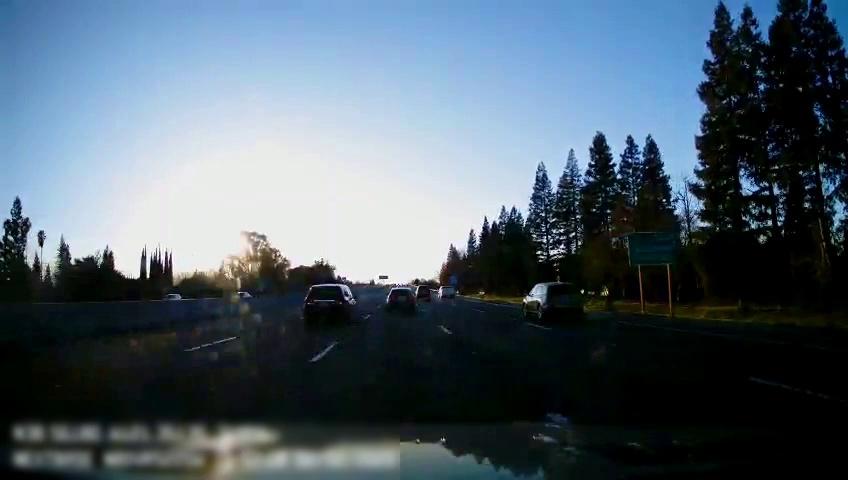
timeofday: Day
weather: Sunny
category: Drivable Space
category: Vehicles | Car
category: Vehicles | Car
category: Vehicles | Truck
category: Vehicles | SUV
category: Vehicles | SUV
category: Vehicles | Car
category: Vehicles | SUV
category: Lanes | Alternate Lane
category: Lanes | Current Lane
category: Lanes | Current Lane
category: Lanes | Alternate Lane
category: Lanes | Alternate Lane
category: Traffic | Signs
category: Traffic | Signs